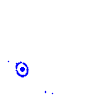
Particle: electron